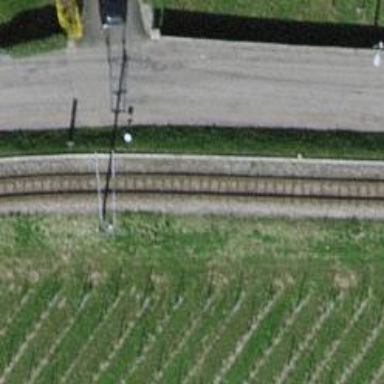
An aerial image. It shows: Narrow-gauge railway with single track. The railway is electrified with contact line.